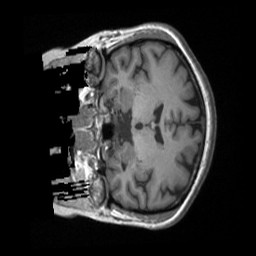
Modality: T1w
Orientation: coronal
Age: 46
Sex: female
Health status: ill
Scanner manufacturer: siemens
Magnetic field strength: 3 T
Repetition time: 1.9 s
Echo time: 0.00247 s